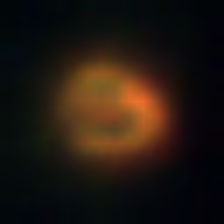
Taxon: NanoPlankton
Group: Other